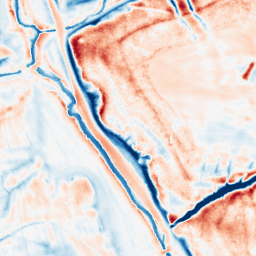
Category: classical
Decomposition family: uniform
Decomposition parameters: size: 20
Upsampling method: cubic_mitchell
Upsampling parameters: scale: 8
Upsampling scale: 8